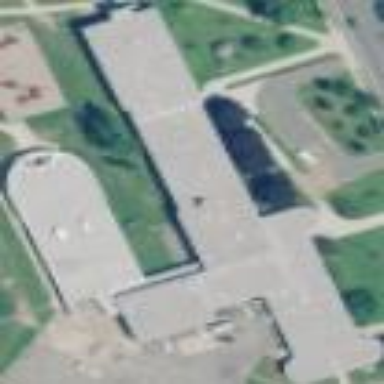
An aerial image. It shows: School building.